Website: macys
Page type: delivery-shipping
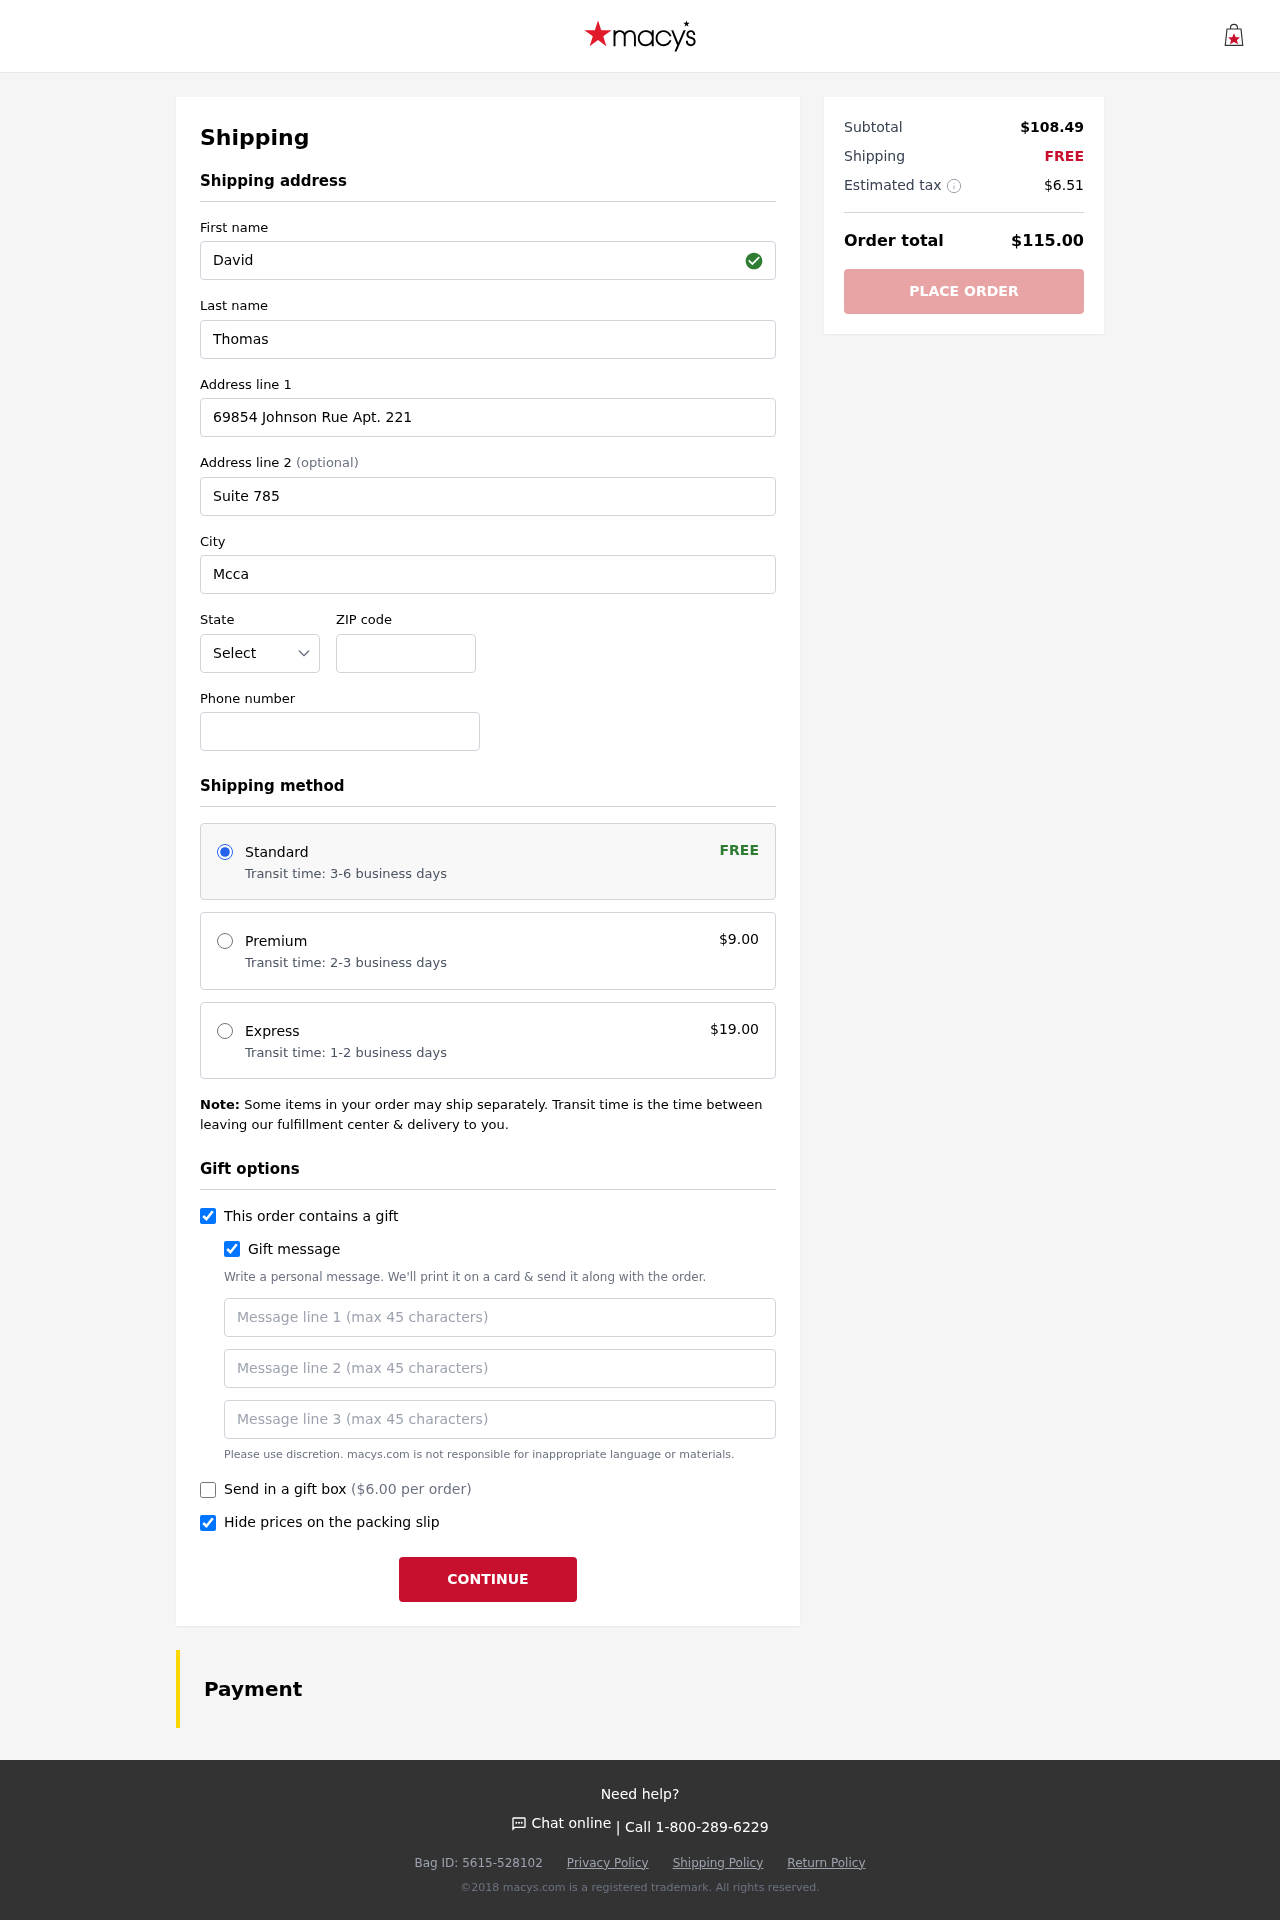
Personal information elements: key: PII_STATE_ABBR
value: KY
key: PII_FIRSTNAME
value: David
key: PII_LASTNAME
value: Thomas
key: PII_STREET
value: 69854 Johnson Rue Apt. 221
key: PII_STREET2
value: Suite 785
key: PII_CITY
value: Mccarthyton
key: PII_POSTCODE
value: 35635
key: PII_PHONE
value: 8585002174
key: PII_GIFT_MESSAGE
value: Hey Larry, I thought you’d love this little piece of sparkle to add to your collection. It's a perfect match for your style—just like you! Cheers to many more adventures together.  David
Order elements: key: ORDER_SHIPPING_STANDARD
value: Transit time: 3-6 business days
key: ORDER_SHIPPING_COST
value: FREE
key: ORDER_SHIPPING_PREMIUM
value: Transit time: 2-3 business days
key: ORDER_SHIPPING_PREMIUM_PRICE
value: $9.00
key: ORDER_SHIPPING_EXPRESS
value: Transit time: 1-2 business days
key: ORDER_SHIPPING_EXPRESS_PRICE
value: $19.00
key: ORDER_GIFT_BOX_PRICE
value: ($6.00 per order)
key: ORDER_SUBTOTAL
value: $108.49
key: ORDER_SHIPPING_COST2
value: FREE
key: ORDER_TAX
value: $6.51
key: ORDER_TOTAL
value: $115.00